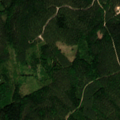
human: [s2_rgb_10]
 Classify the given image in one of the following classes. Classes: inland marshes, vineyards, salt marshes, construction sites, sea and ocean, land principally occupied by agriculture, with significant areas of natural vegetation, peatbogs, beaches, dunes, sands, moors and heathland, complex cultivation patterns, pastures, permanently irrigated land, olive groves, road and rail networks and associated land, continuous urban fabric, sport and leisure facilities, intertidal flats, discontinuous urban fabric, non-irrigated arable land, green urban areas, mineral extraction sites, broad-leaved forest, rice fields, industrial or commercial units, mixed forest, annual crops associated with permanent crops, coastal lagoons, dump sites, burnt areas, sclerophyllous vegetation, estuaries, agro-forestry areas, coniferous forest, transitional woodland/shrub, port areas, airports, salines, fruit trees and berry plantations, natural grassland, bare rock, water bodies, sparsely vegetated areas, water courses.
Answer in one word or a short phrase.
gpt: coniferous forest, mixed forest